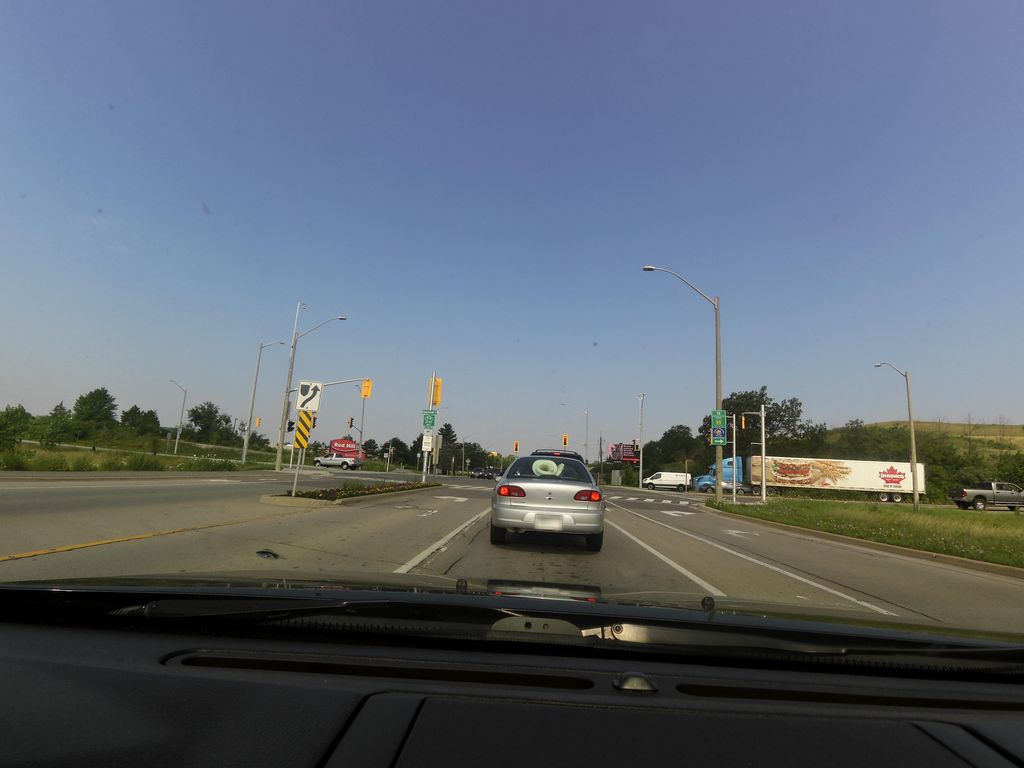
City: hamilton